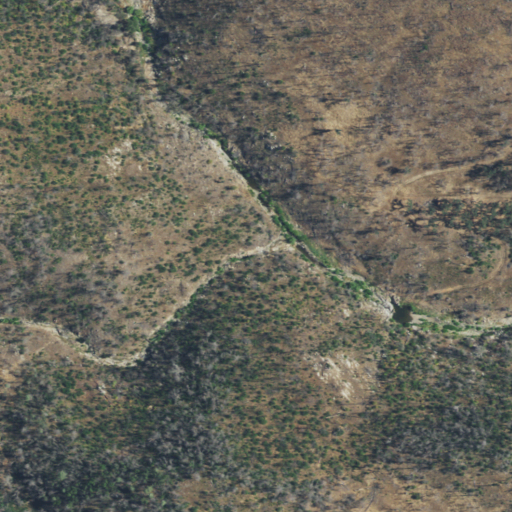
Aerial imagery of valley in California named La Mineta Gulch containing shrub, evergreen forest, grassland, deciduous forest, and mixed forest